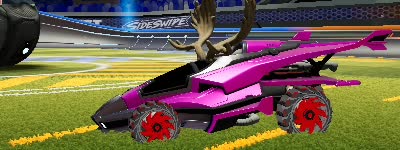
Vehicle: aftershock